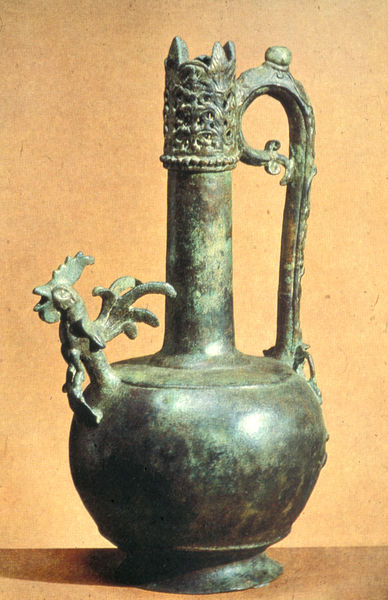
Titel: Kanne des Khalifen Marwan II., umayyadisch (Islam)
Standort: Kairo
Institution: Arabisches Museum
Schlagwörter: baum, blätter, feder, flügel, fuß, vogel, wasser, gelb, grün, braun, orange, schwarz, tisch, rot, tier, beige, muster, ornament, alt, flasche, federn, sockel, hals, öl, schlank, auge, figur, kelch, pflanzen, krone, rund, turm, amphore, engel, henkel, kanne, krug, ranken, skulptur, vase, schwanz, schnabel, kamm, wein, detail, ornamente, verzierung, metall, bauch, bronze, dünn, foto, fotografie, griff, gefäß, messing, zinn, offen, antike, orient, orientalisch, kupfer, kugel, gravur, ranke, ornamental, karaffe, schnörkel, arabisch, antik, griechenland, trog, kralle, volute, museum, hahn, huhn, guss, objekt, pute, hänkel, krähen, standfuß, blech, islam, behälter, durchbrochen, metal, bauchig, gockel, henne, ausgießer, tülle, wasserkrug, ausguss, han, ase, rost, patina, inhalt, naher osten, ausgieser, aquamanile, schwanzfedern, bronzekanne, bronziert, grünspan, hunh, krud, waaaer, wase, vse, blattformen, dün, errosion, moell